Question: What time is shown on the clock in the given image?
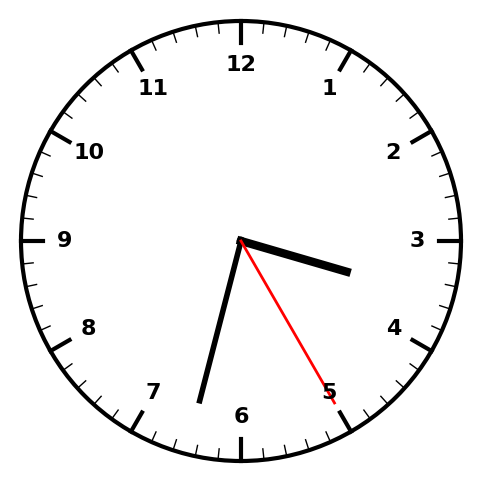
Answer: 03:32:25